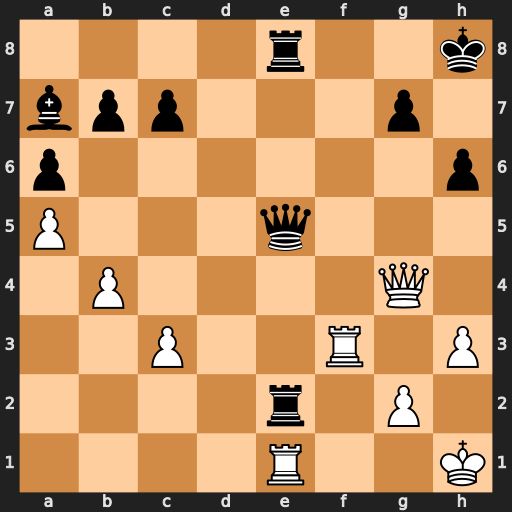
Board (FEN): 4r2k/bpp3p1/p6p/P3q3/1P4Q1/2P2R1P/4r1P1/4R2K
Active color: w
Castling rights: -
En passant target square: -
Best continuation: Rxe2 Qxe2 Rf8+ Rxf8 Qxe2